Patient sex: M
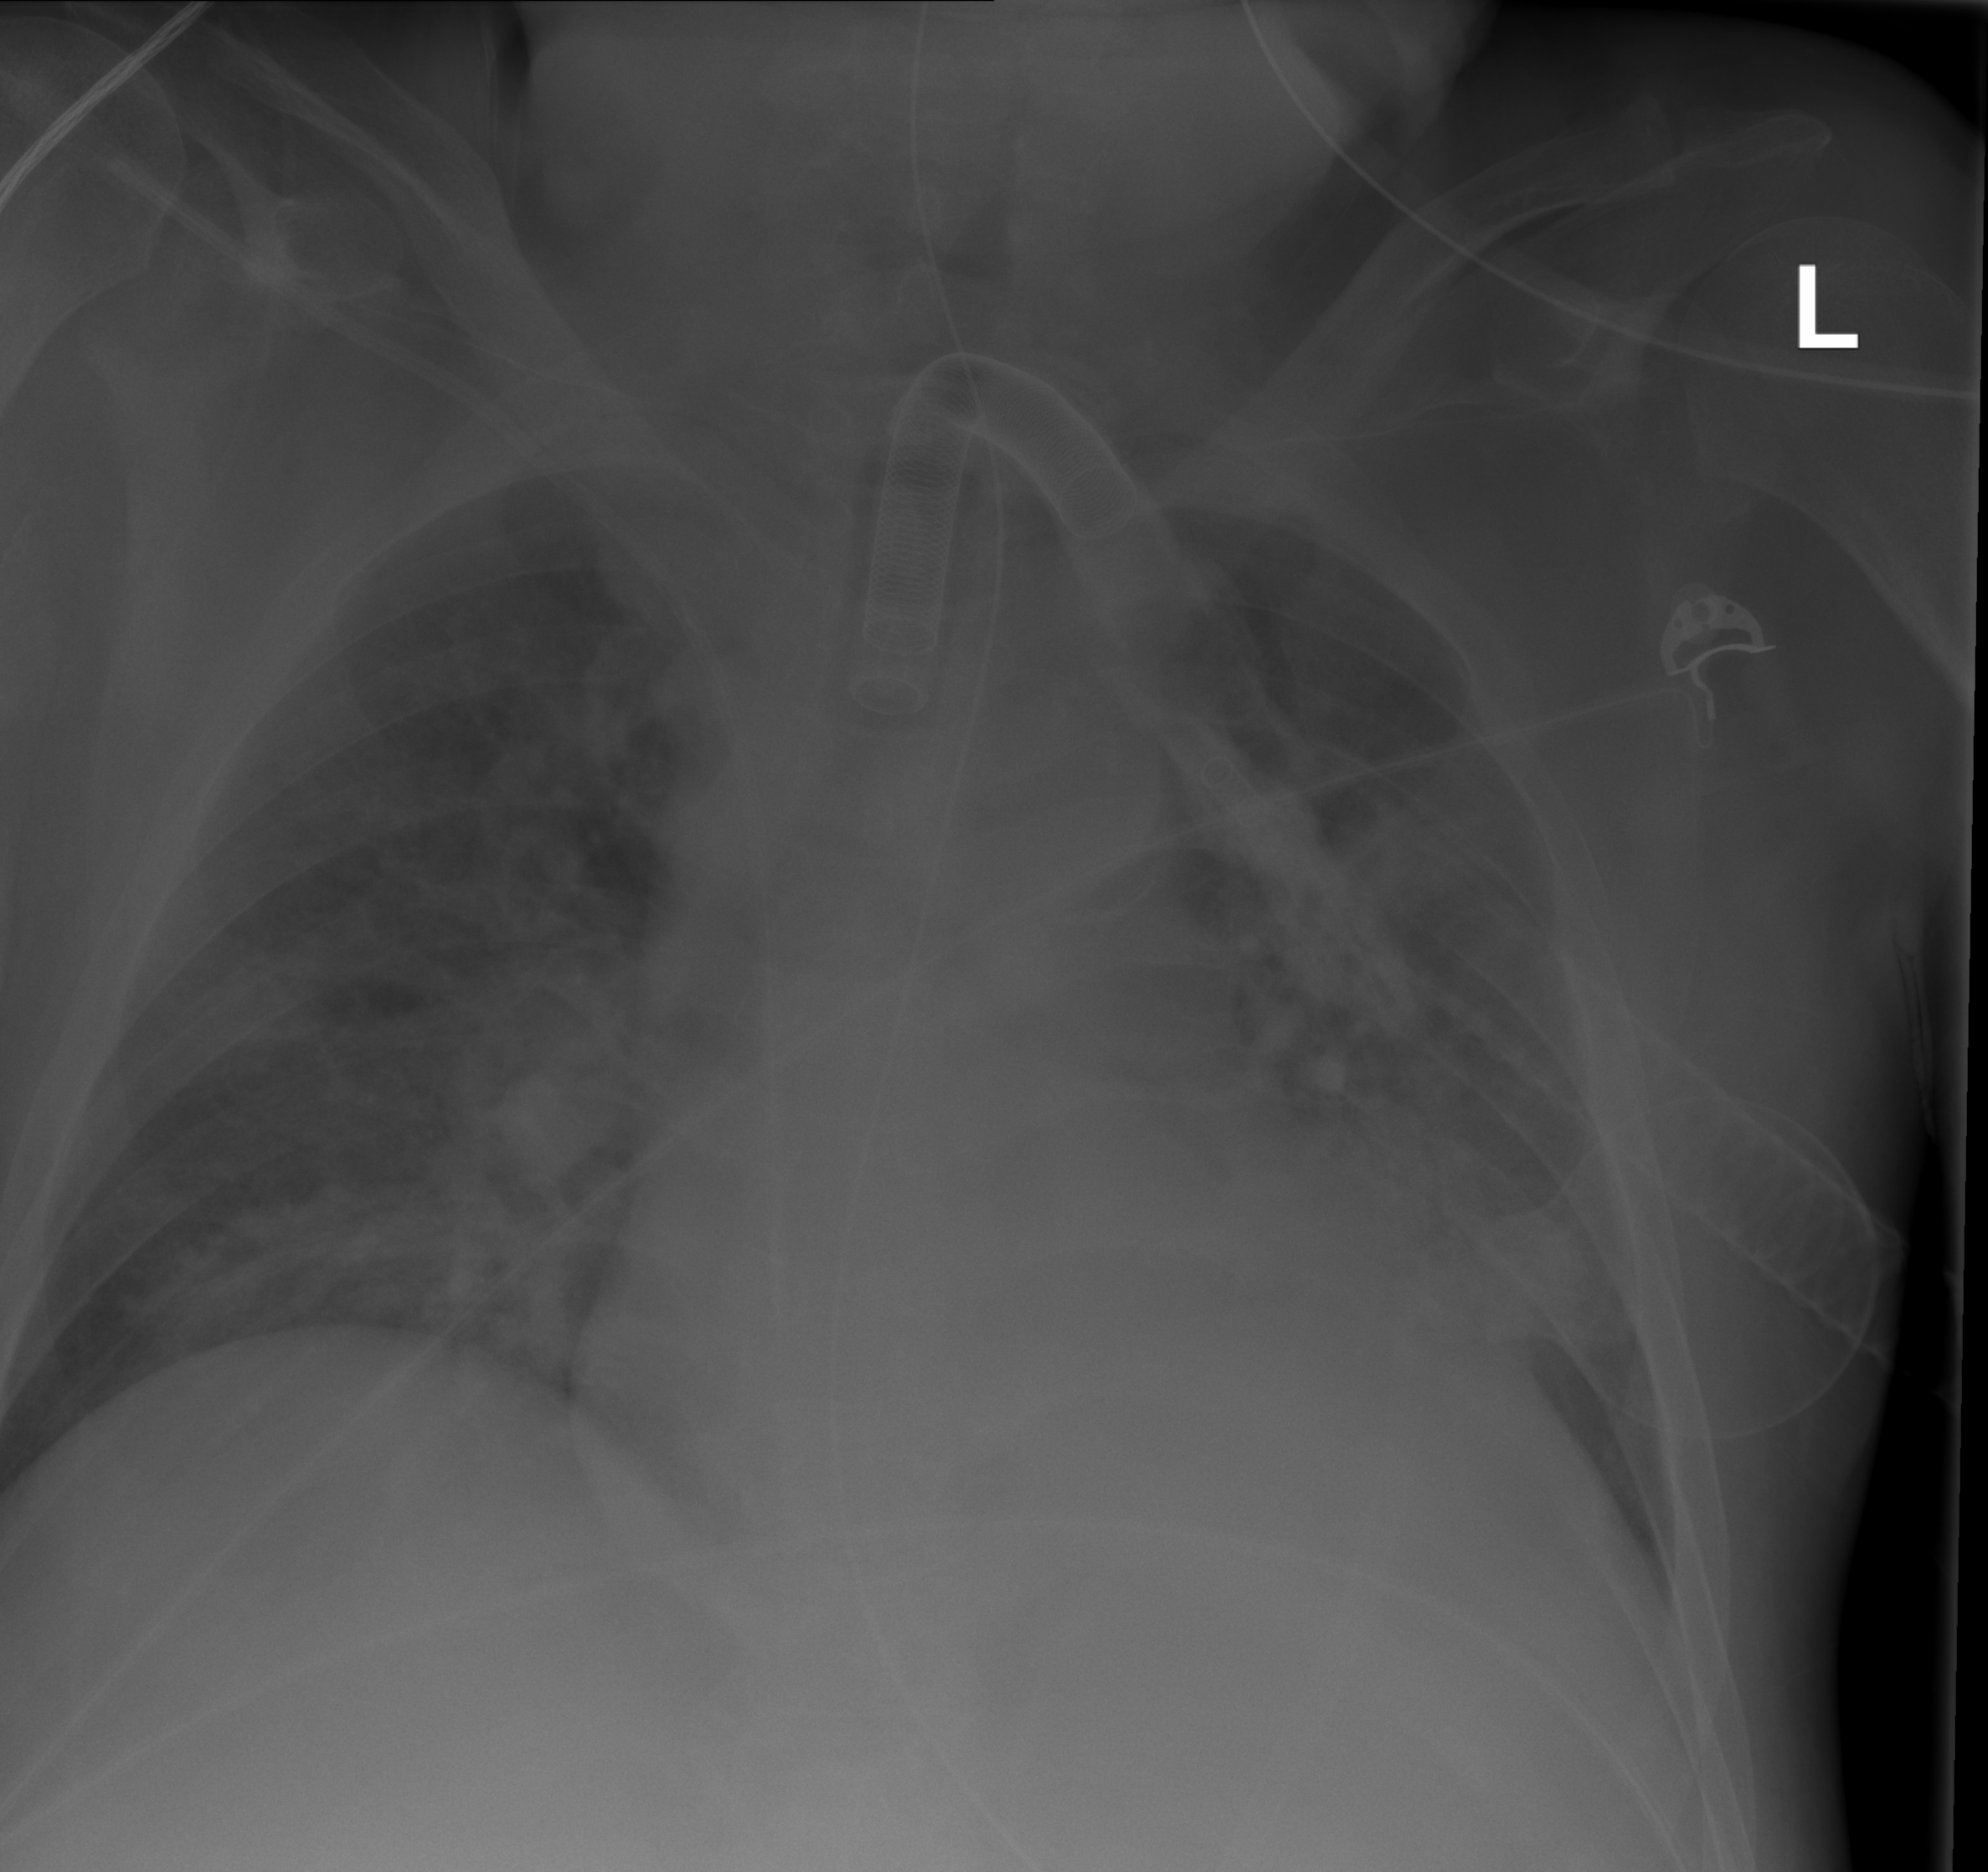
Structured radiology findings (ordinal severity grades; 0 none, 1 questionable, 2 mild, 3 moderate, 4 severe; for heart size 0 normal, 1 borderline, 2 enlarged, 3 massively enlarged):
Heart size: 2
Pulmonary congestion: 2
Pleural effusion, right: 0
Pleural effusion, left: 0
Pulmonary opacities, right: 2
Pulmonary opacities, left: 0
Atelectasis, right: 0
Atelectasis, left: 0